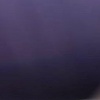
Label: space